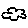
Label: cloud